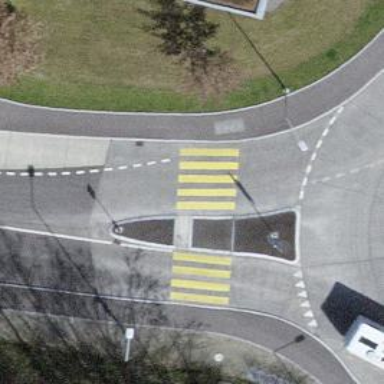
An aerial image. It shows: Traffic calming island.